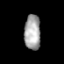
Tissue: prostate
Cell type: Endothelial cells
Senescence score: 0.2193
Nuclear area (px): 560
Mean DAPI intensity: 165.221